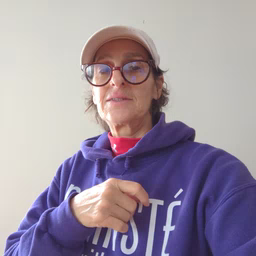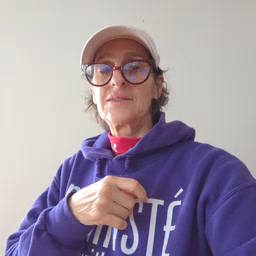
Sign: uncle